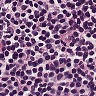
Metastatic tissue present: no